Question: So I am learning PHP and mySQL, know HTML and JS. I am making a small note-taking webapp for my self, and stumbled upon a problem. I am generating divs by using a foreach and echo. The notes are stored in a db and requested using "SELECT"-mysql. The delete-button (works as a button but is text) is connected to a form which is also generated; One form for every note.
'''
echo "<form method='post' id='" . $row['id'] . "form" . "' action='handler.php'>";
echo "<input type='hidden' name='deleteRecord_button'";
echo "<input type='hidden' name='" . $row['id'] ."'>";
echo "</form>";
'''
When I submit the form using the delete-button a form is send as POST to a handler.php-file, however I can't seem to find a good way of sending the "id" of the note so that I can
delete it from the database using mysqli "DELETE FROM notes WHERE id = THE ID OF THE NOTE...

Sorry if this makes no sense, but I want to know if there is a good solution as to how I can send the id from notes.php (the picture below) to the handler.php file where I can handle and delete the note from the database. I prefer using "plain" JS, PHP, but I am using jQuery as well.
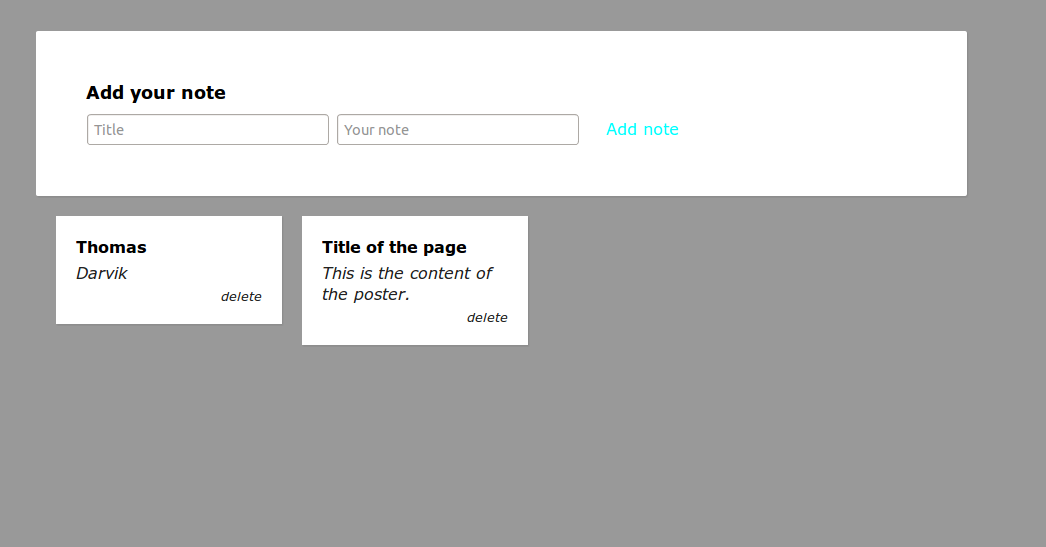
Answer: Change this line ...
'''
echo "<input type='hidden' name='" . $row['id'] ."'>";
'''
to
'''
echo "<input type='hidden' name='id' value='" . $row['id'] ."'>";
'''